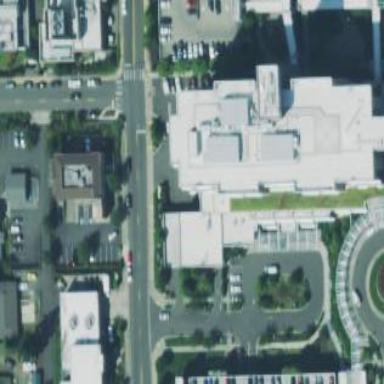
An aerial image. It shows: Hospital building.